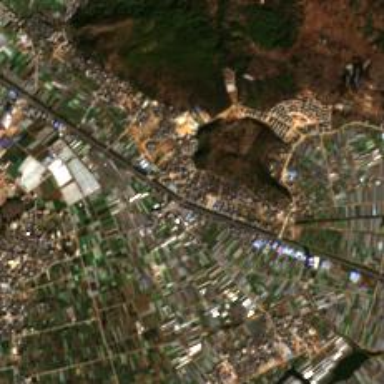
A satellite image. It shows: Ethnic township within town.